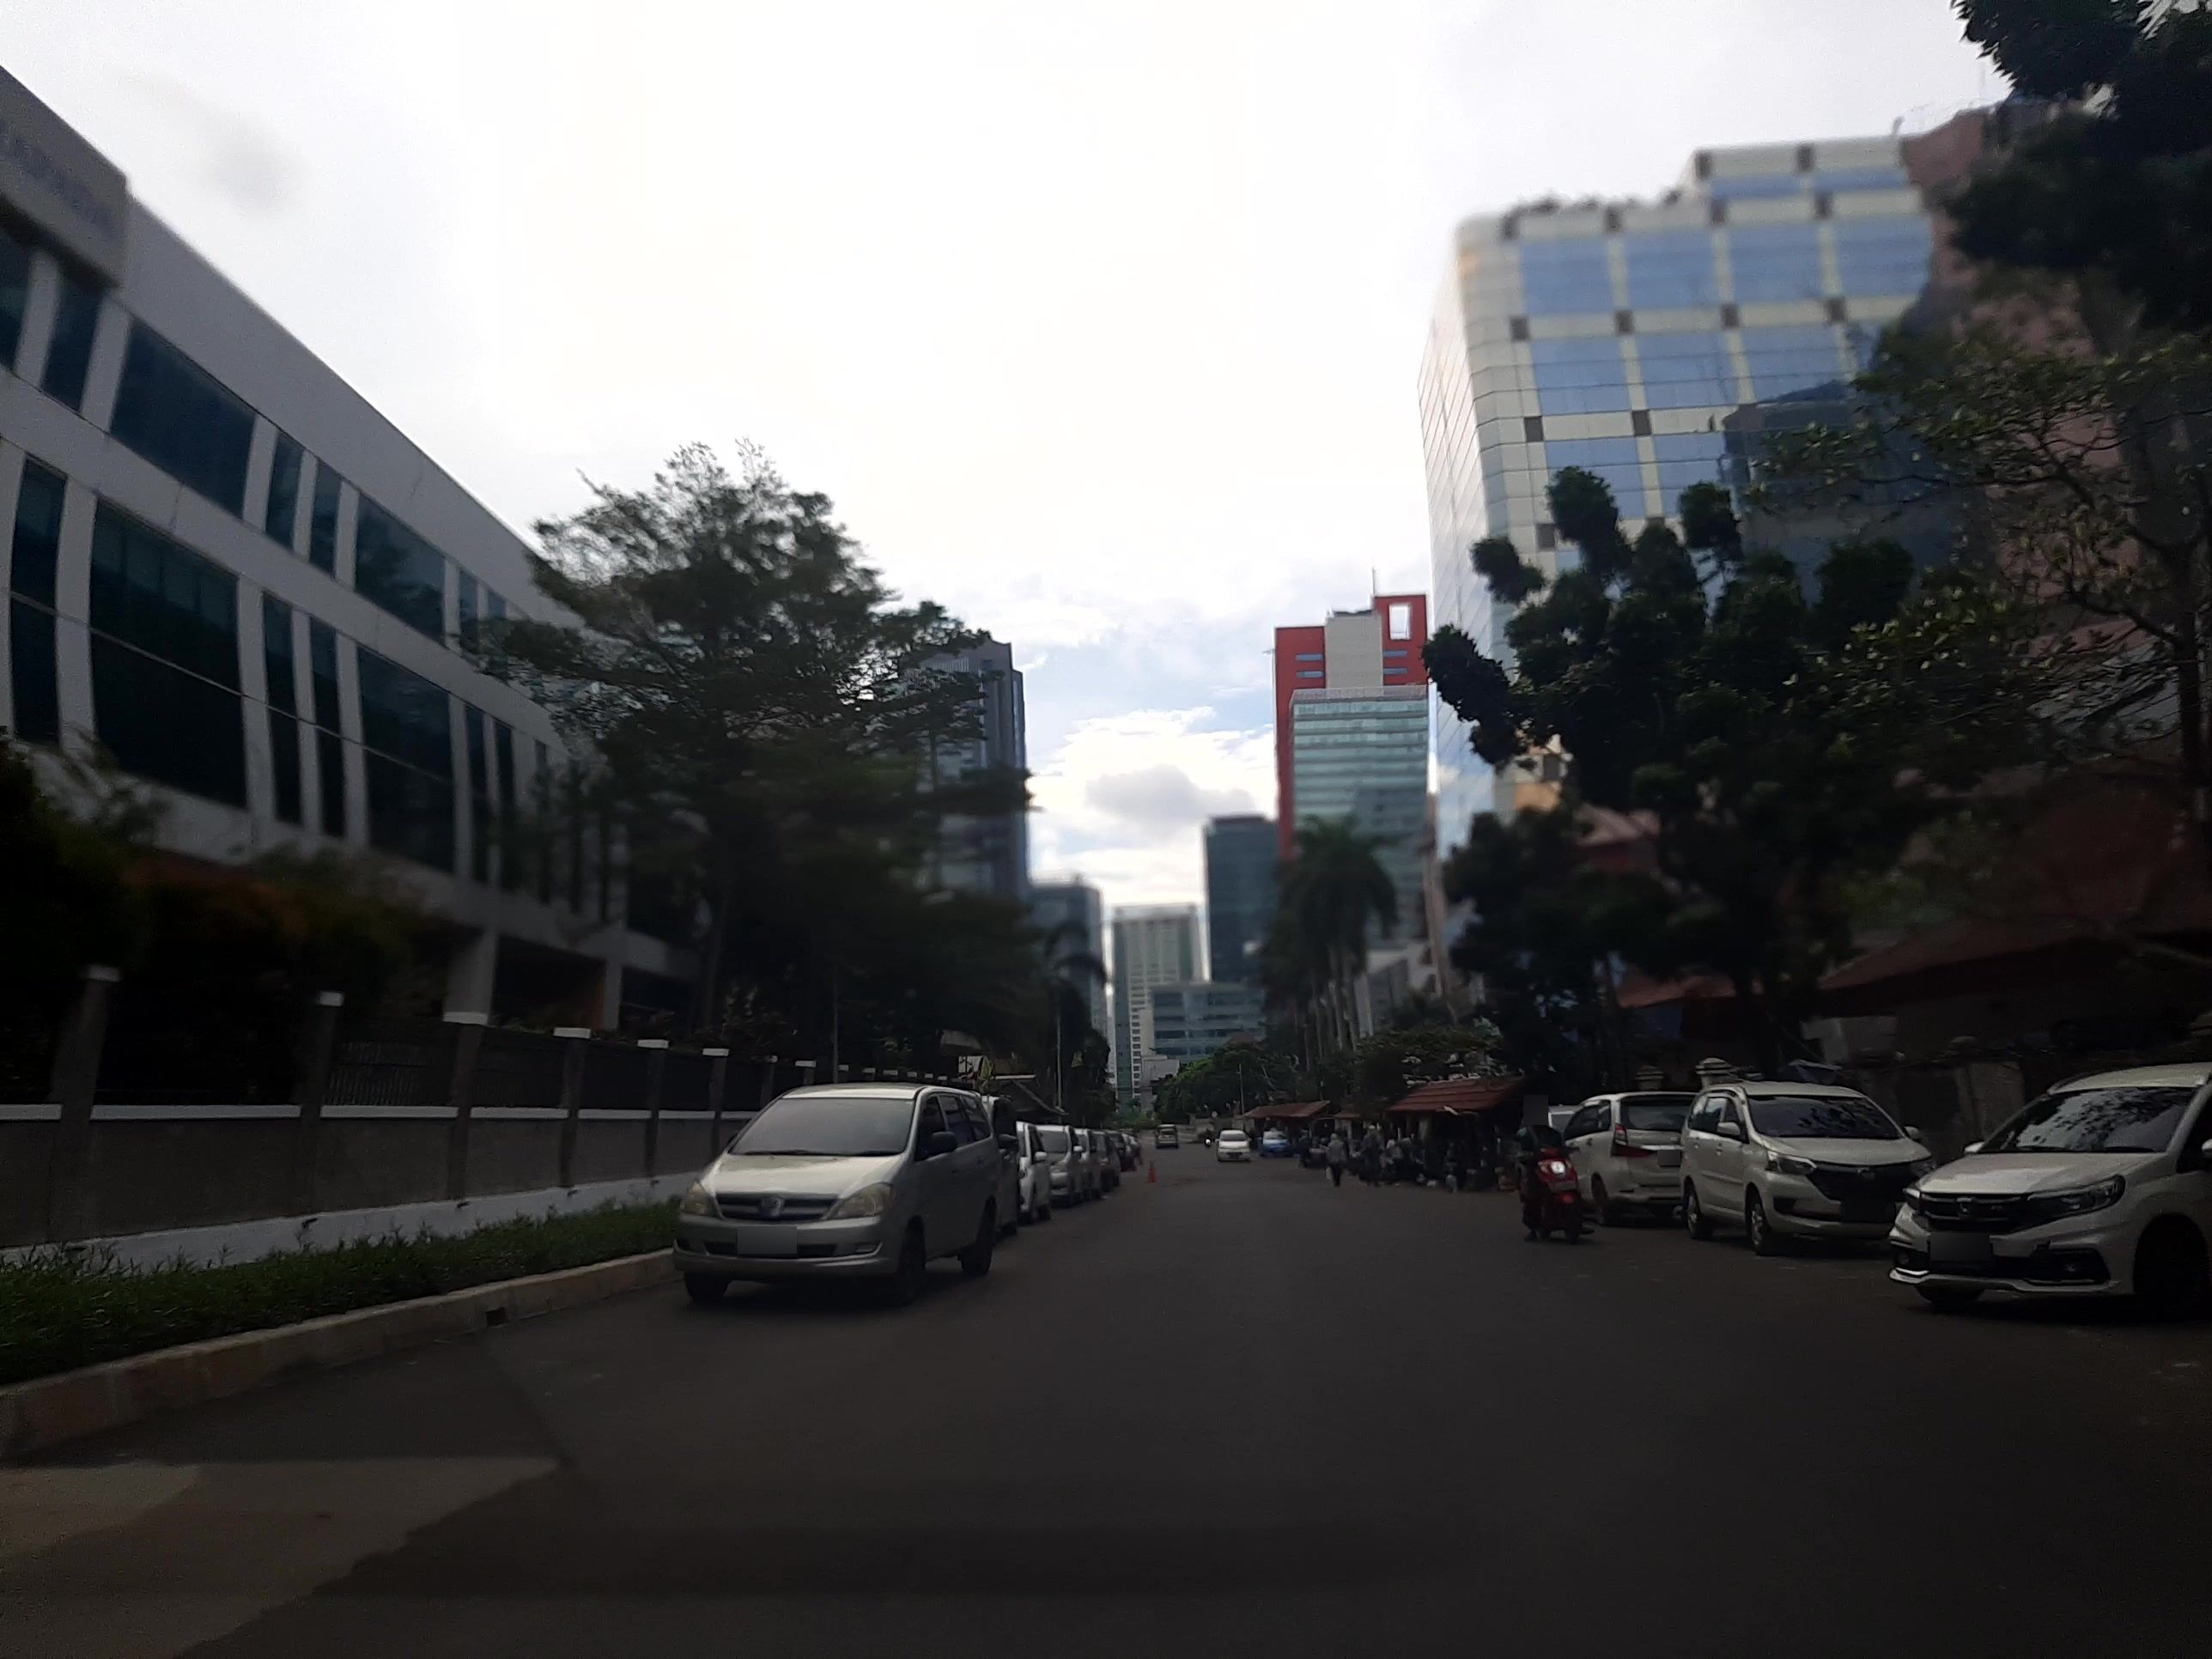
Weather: cloudy
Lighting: day
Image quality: good
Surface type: driving surface
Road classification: tertiary
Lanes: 2
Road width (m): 8
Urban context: urban centre
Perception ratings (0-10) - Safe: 4.68, Lively: 7.44, Beautiful: 9.46, Boring: 3.56, Depressing: 6, Wealthy: 5.89